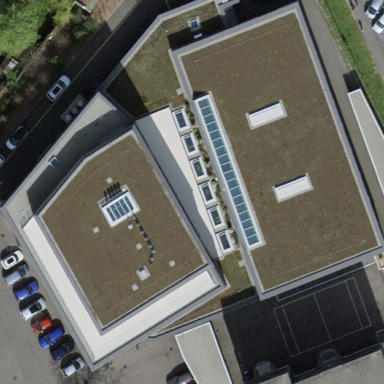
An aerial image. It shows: School building.